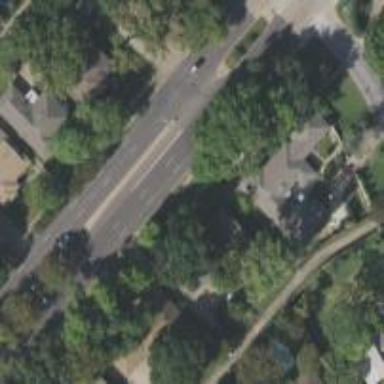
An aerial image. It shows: Secondary road.